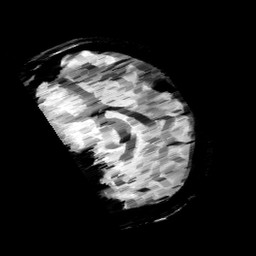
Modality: minIP
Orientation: sagittal
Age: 25
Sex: female
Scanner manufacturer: siemens
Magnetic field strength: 3 T
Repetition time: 0.025 s
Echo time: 0.018 s